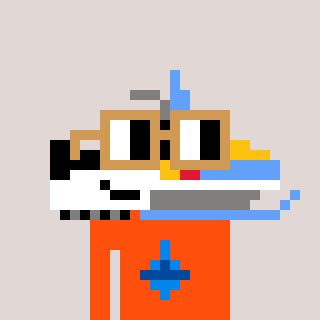
a pixel art character with square brown glasses, a snowmobile-shaped head and a orange-colored body on a warm background